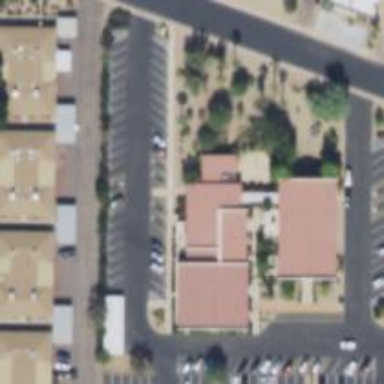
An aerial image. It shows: Parking space.